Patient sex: M
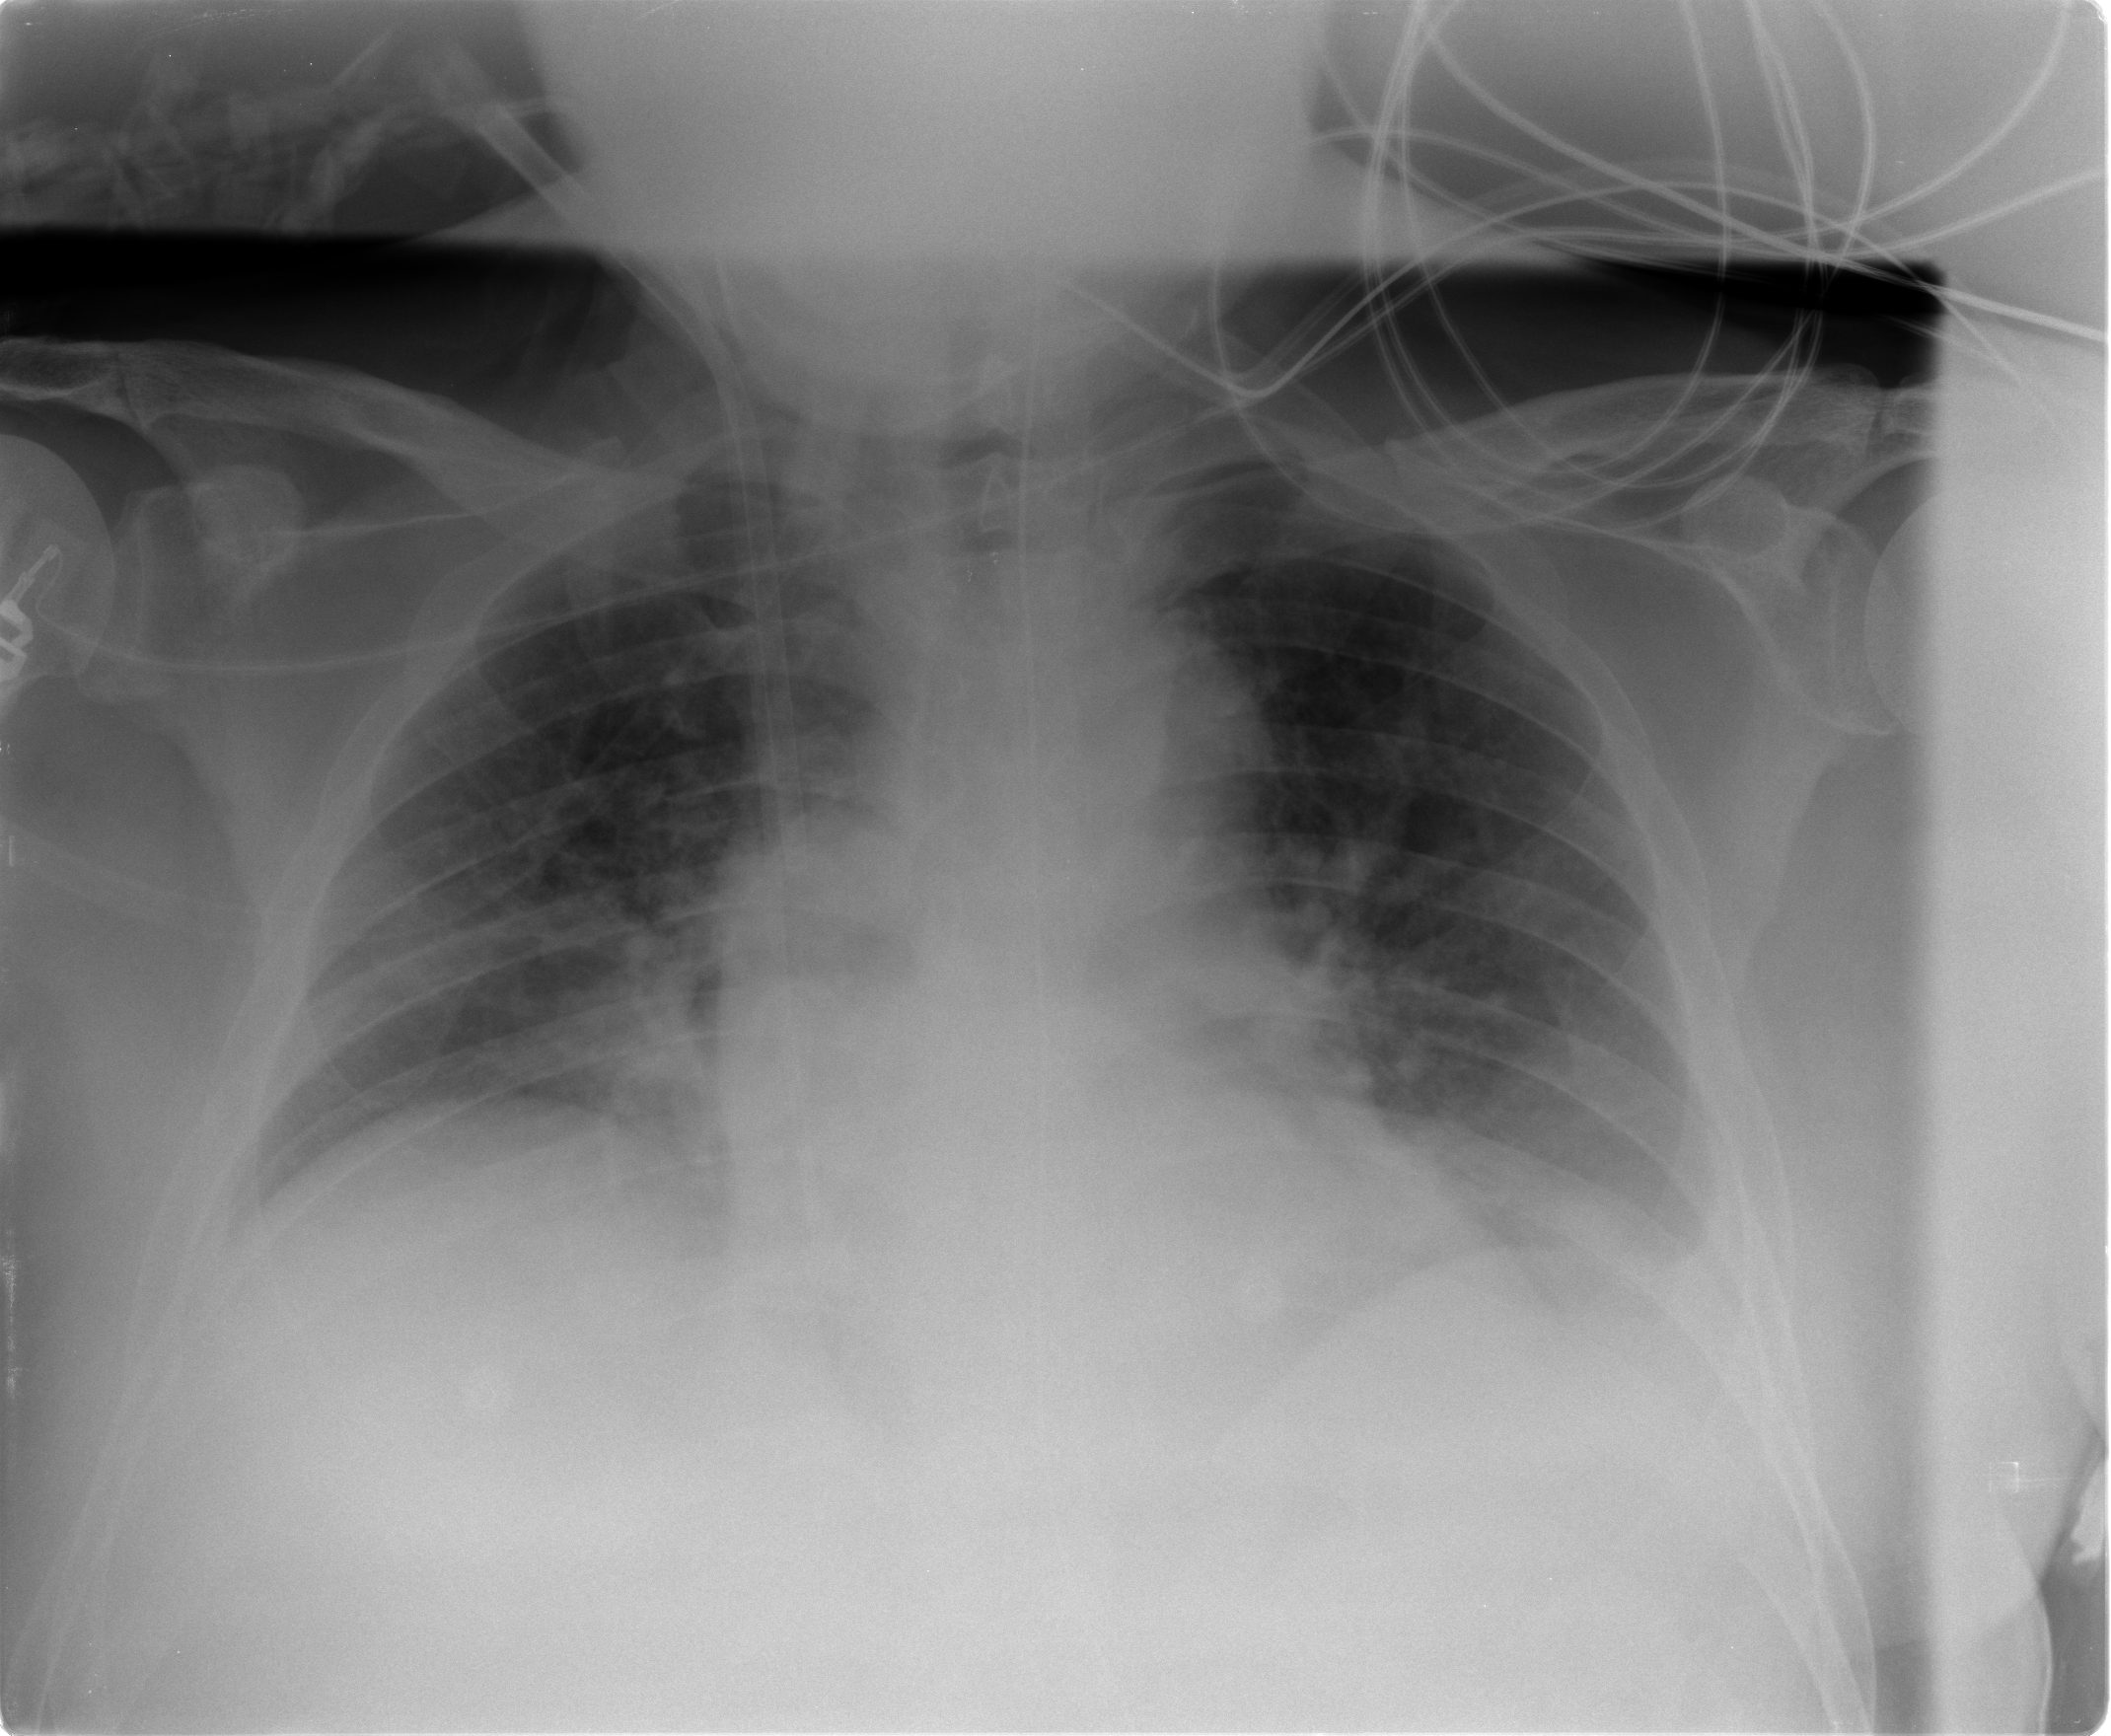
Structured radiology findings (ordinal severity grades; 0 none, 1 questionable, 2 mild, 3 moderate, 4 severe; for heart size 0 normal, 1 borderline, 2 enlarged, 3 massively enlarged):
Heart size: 2
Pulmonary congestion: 2
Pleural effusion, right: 0
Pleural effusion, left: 2
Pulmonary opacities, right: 0
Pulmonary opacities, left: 0
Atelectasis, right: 2
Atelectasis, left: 2